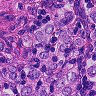
Metastatic tissue present: yes